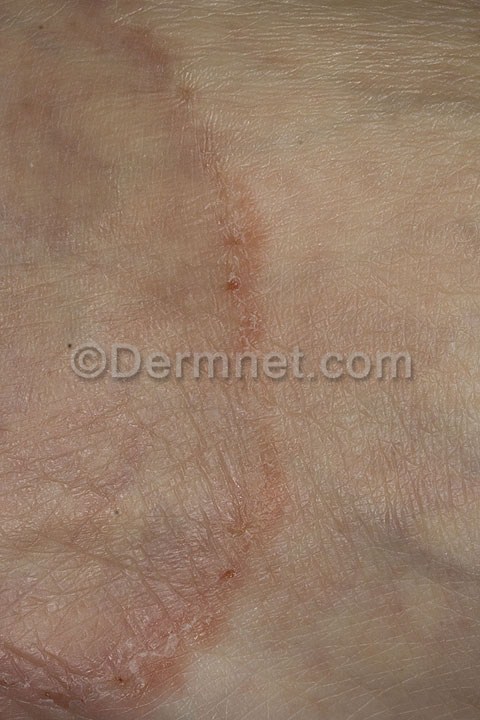
Disease: Tinea Ringworm Candidiasis and other Fungal Infections